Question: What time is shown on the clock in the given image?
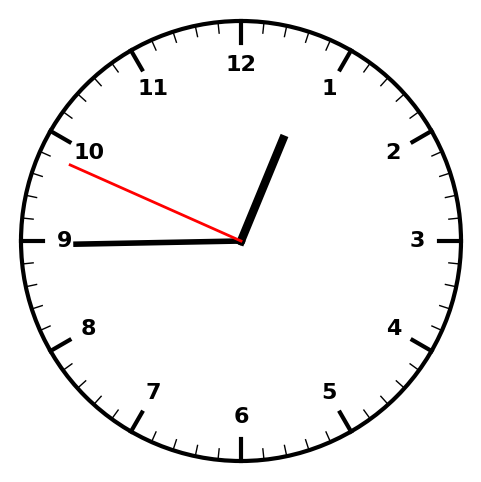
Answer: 12:44:49